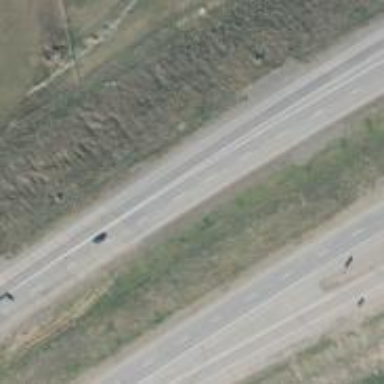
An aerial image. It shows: Asphalt motorway link.